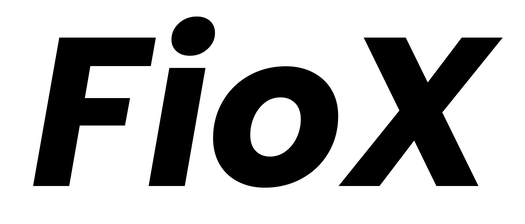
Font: Poppins-BoldItalic